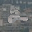
Label: 2